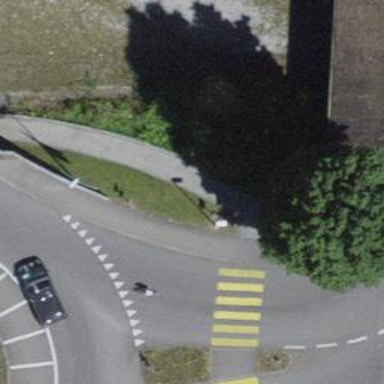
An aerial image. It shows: Sidewalk along the footway.